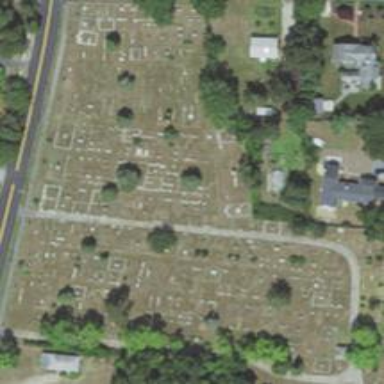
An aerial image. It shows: Cemetery.